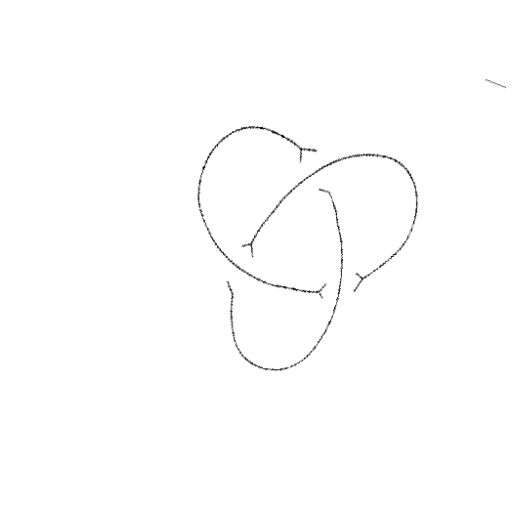
Crossing number: 3